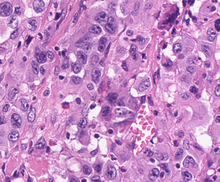
Tumor epithelial tissue: yes
Tumor-associated stroma tissue: yes
Normal tissue: no